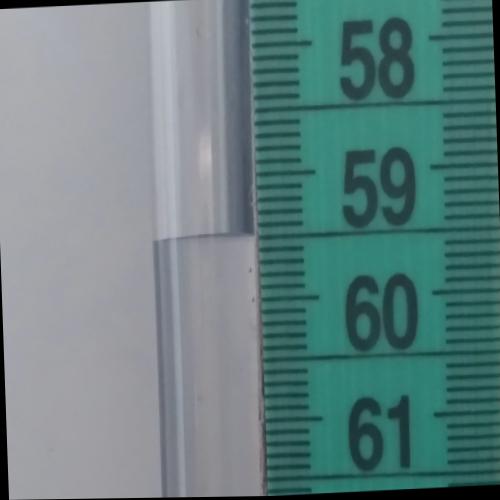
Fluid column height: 59.5 cm